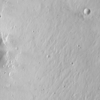
Label: not_dusty